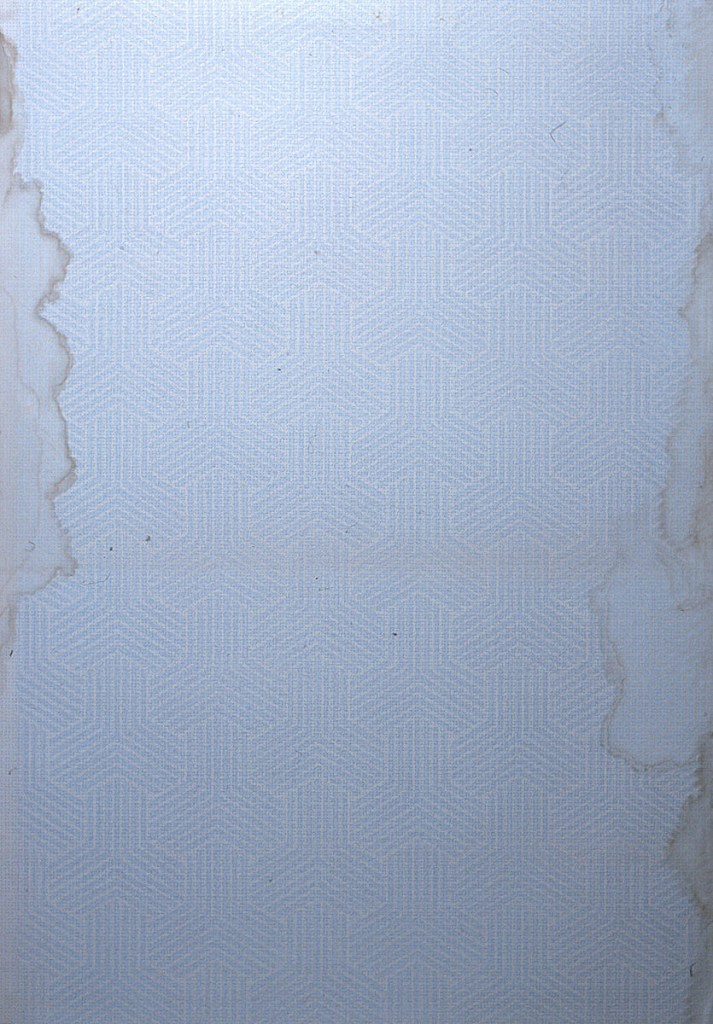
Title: Sidewall - sample
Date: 1906–08
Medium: Machine-printed
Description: Geometric forms, trefoils, interlocking with each other, forming an all-over design of tiny pin dots. Round lines cover the design. Printed in cream, pale blue and blue.